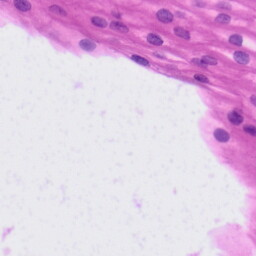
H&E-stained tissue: Tonsil